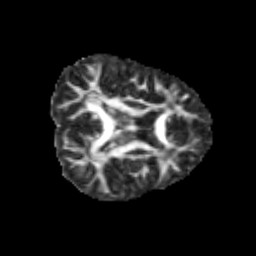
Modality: FA
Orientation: axial
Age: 12
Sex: male
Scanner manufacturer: siemens
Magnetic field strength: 3 T
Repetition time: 3.8 s
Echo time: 0.07 s